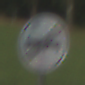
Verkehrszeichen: EndeUeberholverbot
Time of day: SunriseSunset
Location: Outdoor (Nature)
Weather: PartlyCloudy
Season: NotSpecified
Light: Natural